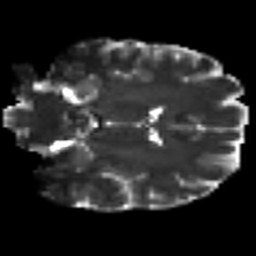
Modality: T2w
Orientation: coronal
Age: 30
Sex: female
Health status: healthy
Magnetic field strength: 3 T
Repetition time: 8.4 s
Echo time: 0.0926 s